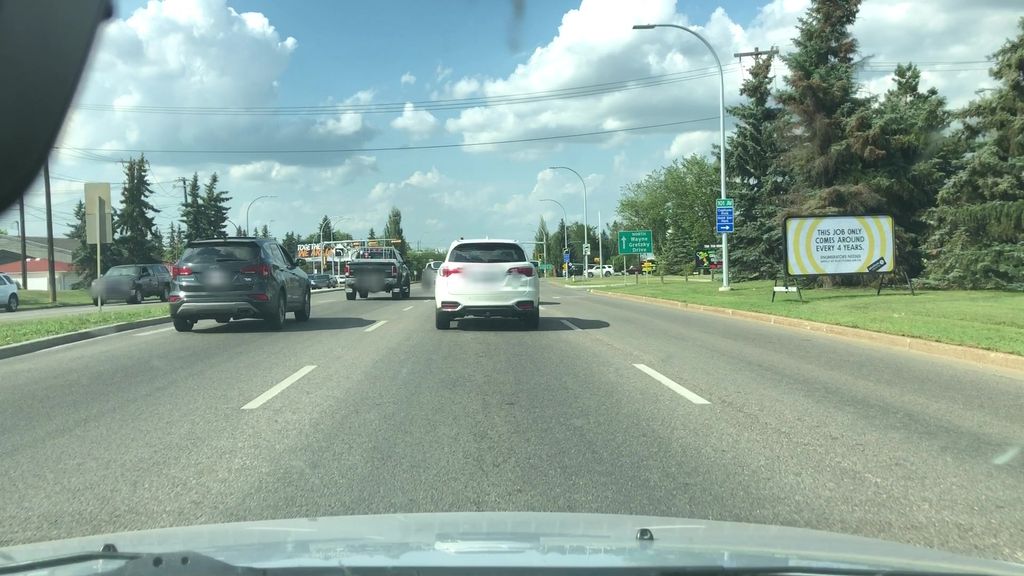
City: edmonton